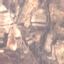
Land use / land cover: PermanentCrop